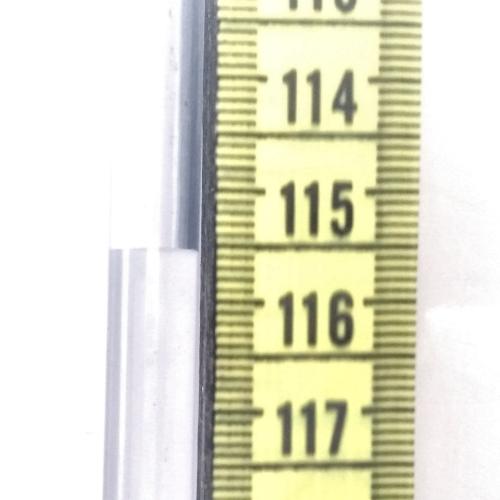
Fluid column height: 115.6 cm